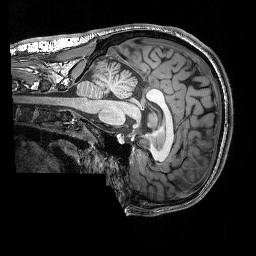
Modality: T1w
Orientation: sagittal
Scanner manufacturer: siemens
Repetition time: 2.25 s
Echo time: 0.00418 s